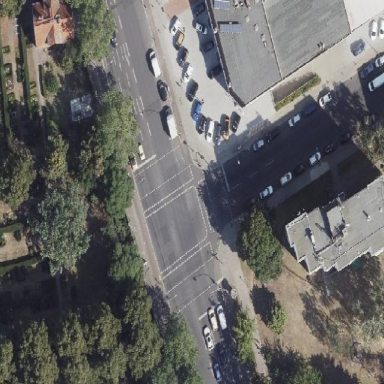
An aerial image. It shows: Junction.